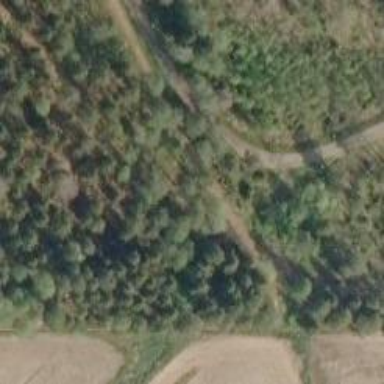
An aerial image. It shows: Track road groomed for walking.